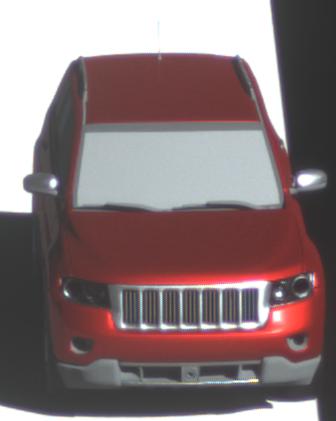
Make: Jeep
Model: Grand Cherokee
Detailed model: WK2
Model produced from: 2010
Model produced until: 2021
Doors: 5
Color: red
Road condition: dry road
Daytime: morning or afternoon
Contrast: high contrast